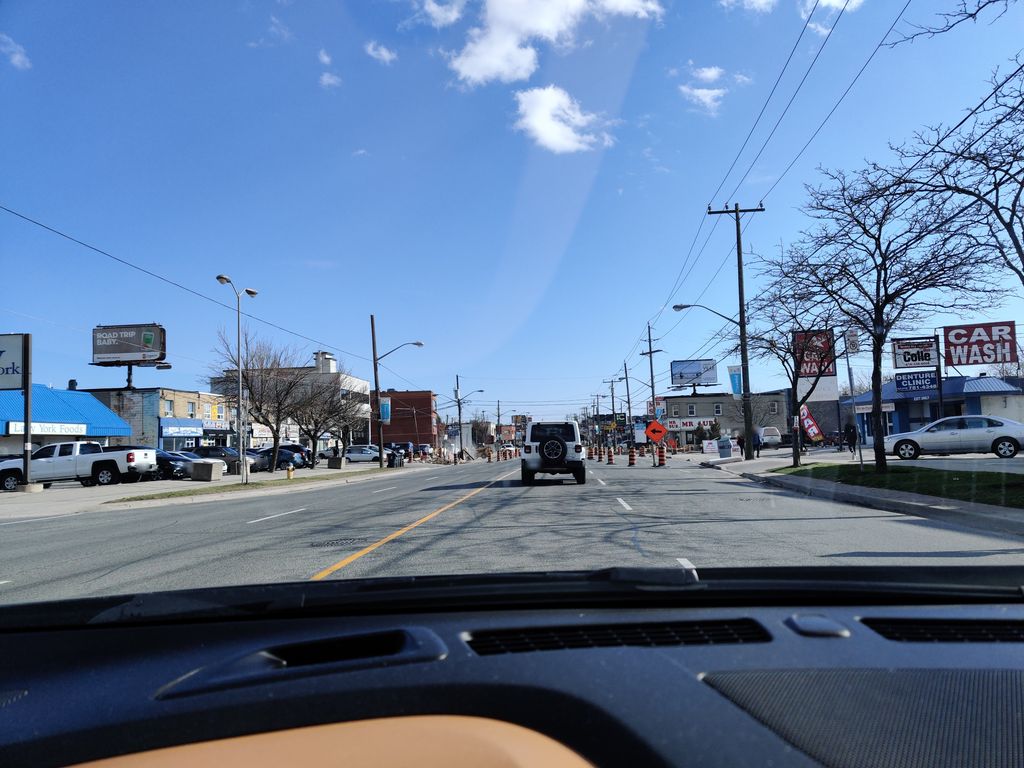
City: toronto